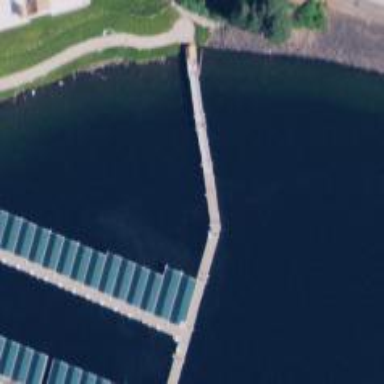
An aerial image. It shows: Footway that serves as footbridge pier.